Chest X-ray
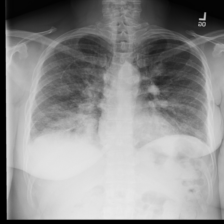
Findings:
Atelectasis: negative
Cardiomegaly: negative
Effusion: negative
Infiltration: positive
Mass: negative
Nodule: positive
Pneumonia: negative
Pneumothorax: negative
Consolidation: positive
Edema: positive
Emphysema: negative
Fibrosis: negative
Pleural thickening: negative
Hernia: negative